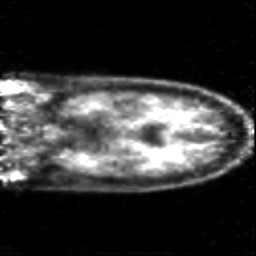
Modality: PET
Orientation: coronal
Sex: female
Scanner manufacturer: siemens